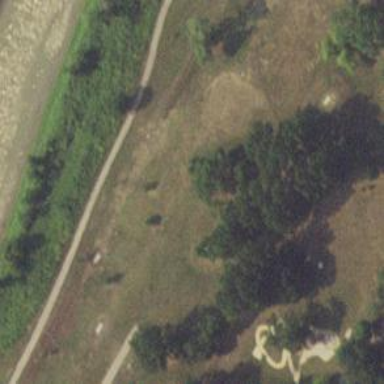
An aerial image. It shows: Disc golf basket.